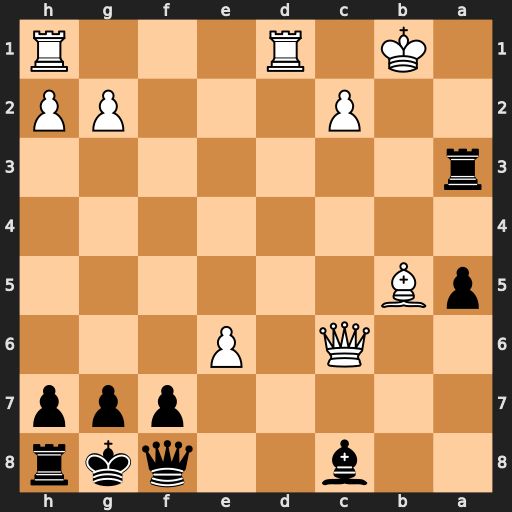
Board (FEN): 2b2qkr/5ppp/2Q1P3/pB6/8/r7/2P3PP/1K1R3R
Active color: b
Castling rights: -
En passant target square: -
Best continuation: Qb4+ Kc1 Ra1#